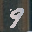
Label: 9